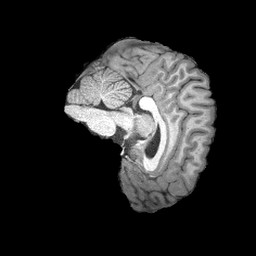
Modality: T1w
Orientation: sagittal
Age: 21
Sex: female